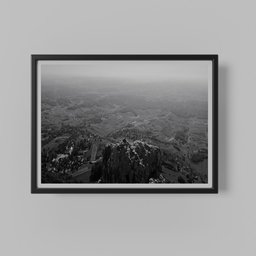
Label: decoration